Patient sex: M
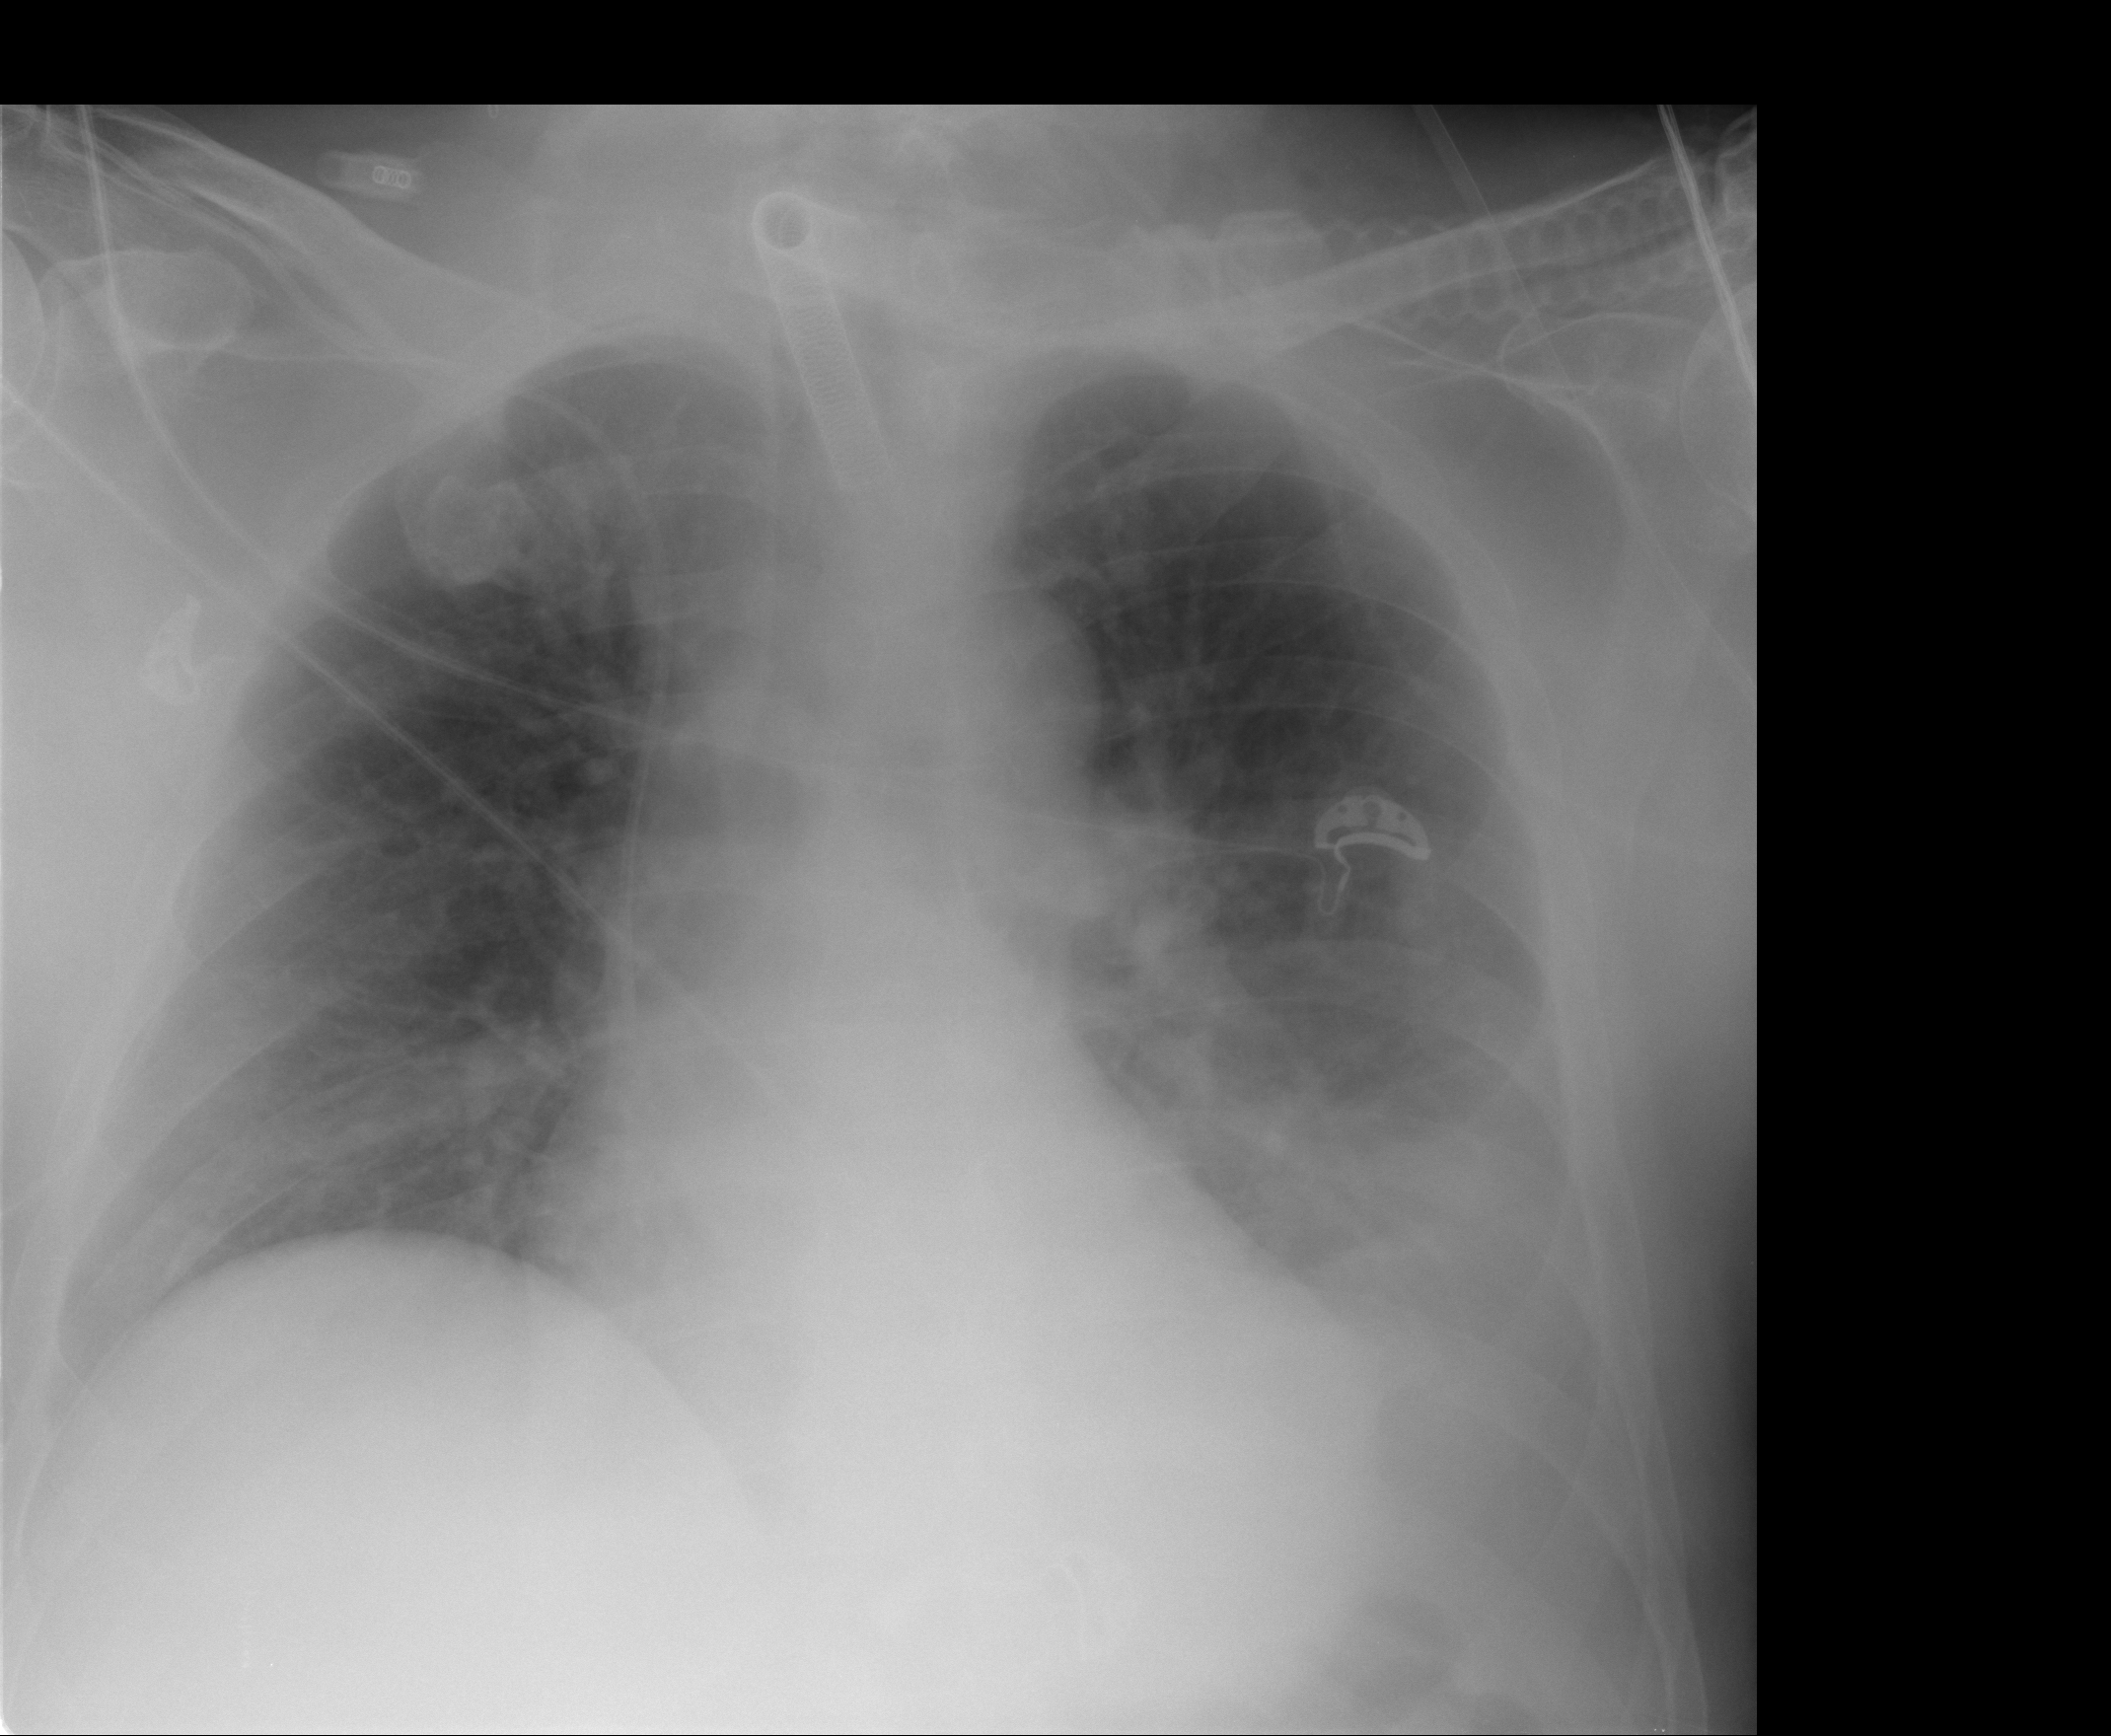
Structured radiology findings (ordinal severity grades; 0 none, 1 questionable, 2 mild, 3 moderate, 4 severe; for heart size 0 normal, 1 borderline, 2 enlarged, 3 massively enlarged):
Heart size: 0
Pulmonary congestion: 2
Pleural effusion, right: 0
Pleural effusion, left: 2
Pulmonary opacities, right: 0
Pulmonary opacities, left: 0
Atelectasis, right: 0
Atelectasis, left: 2